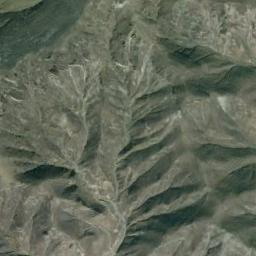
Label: mountain